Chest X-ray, PA view. Patient: 49 years old, sex M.
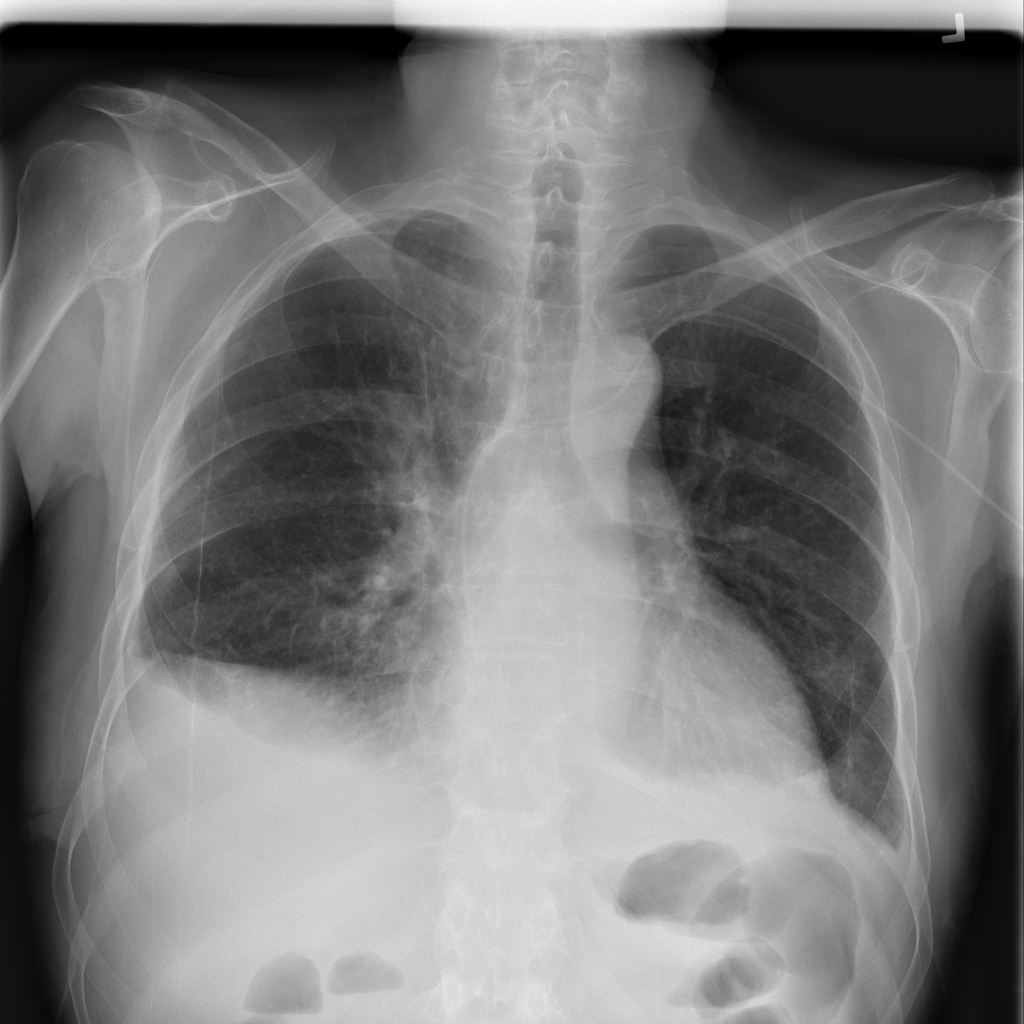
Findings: Nodule, Effusion